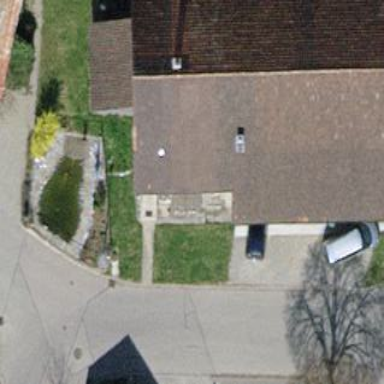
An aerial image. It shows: Gabled roof house.